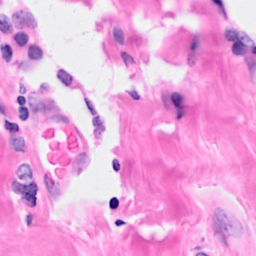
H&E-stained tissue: Breast